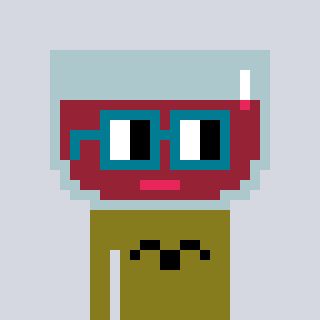
a pixel art character with square dark green glasses, a wine-shaped head and a gunk-colored body on a cool background